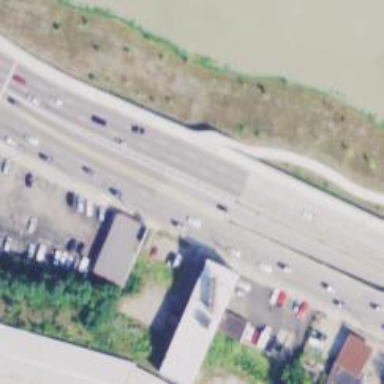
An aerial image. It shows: Trunk link highway.